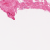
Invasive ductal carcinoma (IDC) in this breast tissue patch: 0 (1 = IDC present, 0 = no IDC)